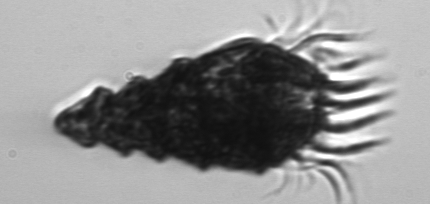
Label: Laboea_strobila